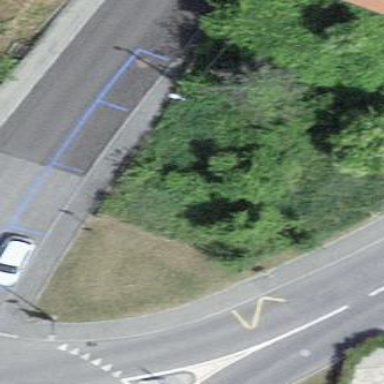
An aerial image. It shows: Parking area with surface.